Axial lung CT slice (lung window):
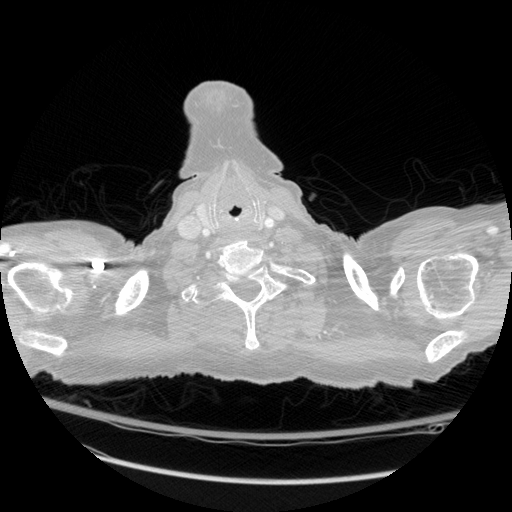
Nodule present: no